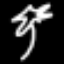
Label: palm tree